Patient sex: M
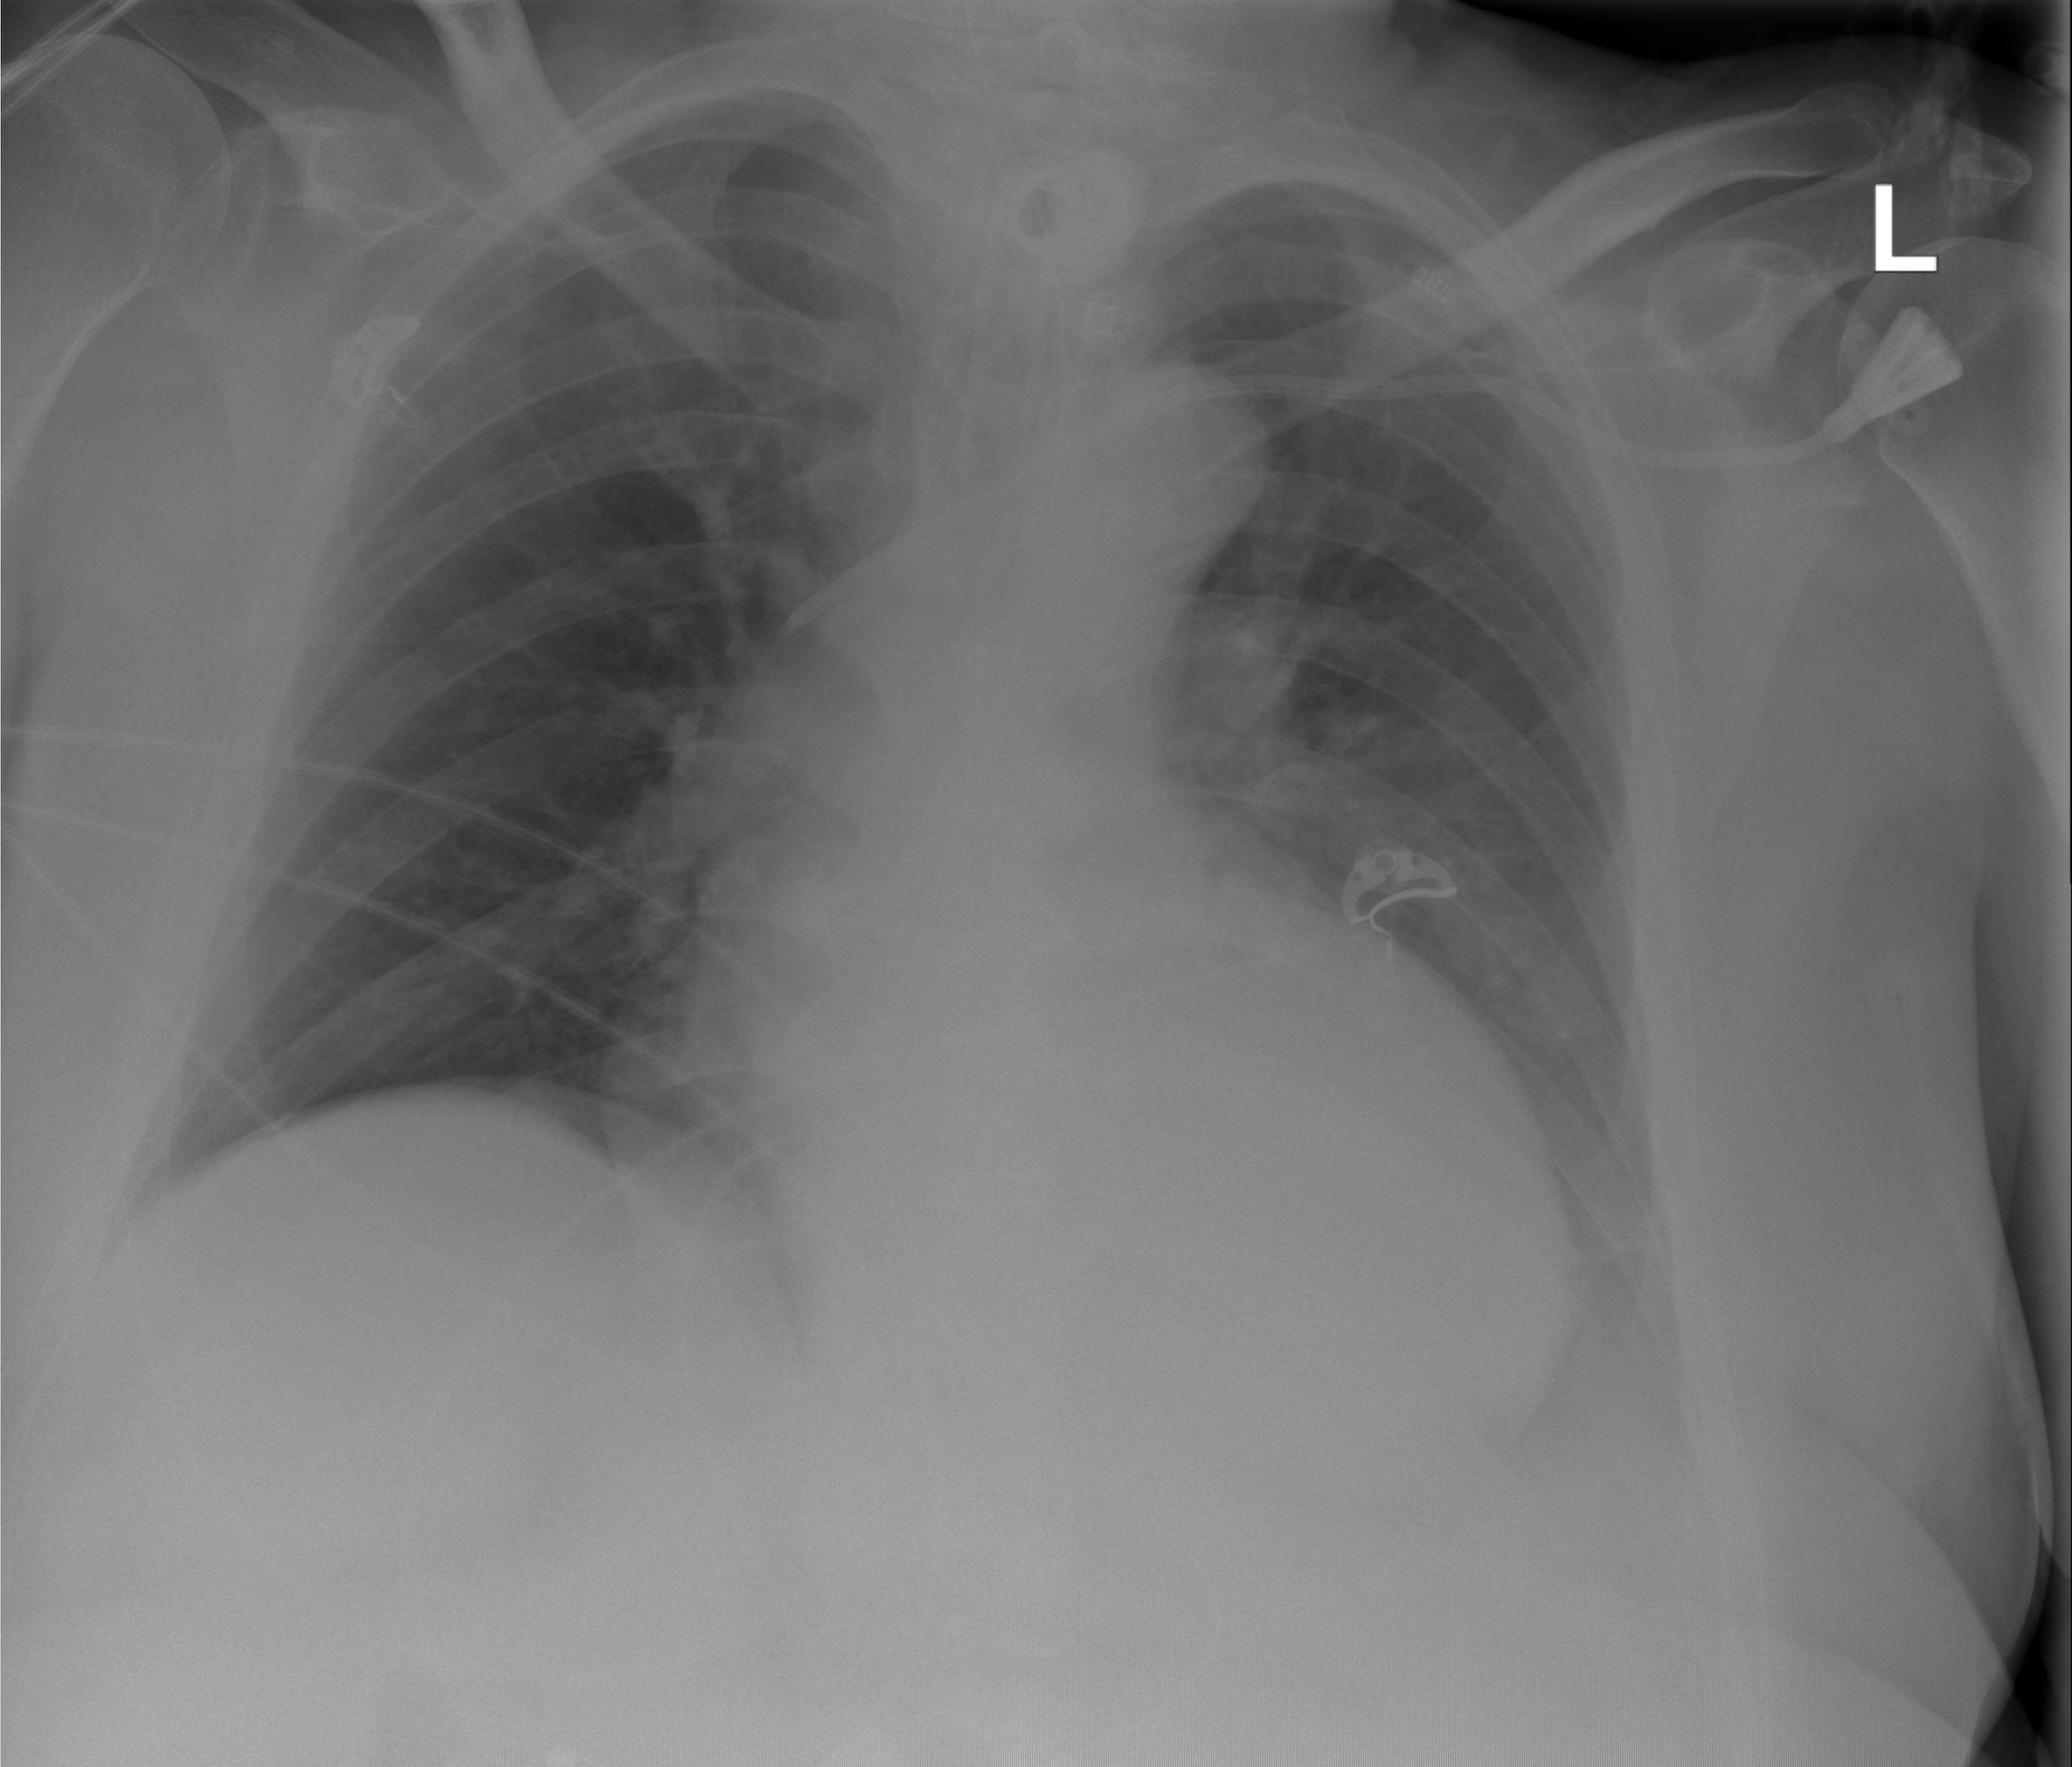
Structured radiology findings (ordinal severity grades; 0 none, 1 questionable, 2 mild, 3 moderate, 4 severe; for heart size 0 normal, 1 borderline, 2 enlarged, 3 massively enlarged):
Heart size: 2
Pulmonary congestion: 0
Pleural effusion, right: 0
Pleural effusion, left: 0
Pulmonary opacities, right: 0
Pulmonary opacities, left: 0
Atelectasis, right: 0
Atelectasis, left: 1